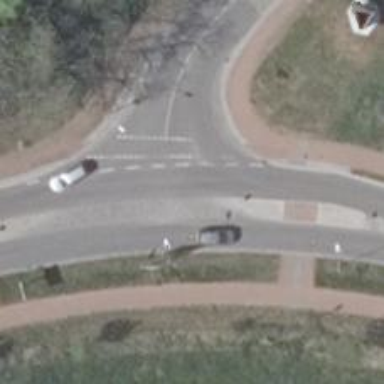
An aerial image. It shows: Road with "give way" sign.